Question: In win 7 x64, Titanium ide, I get this in the console:
'''
Titanium Command-Line Interface, CLI version 3.2.1, Titanium SDK version 3.2.0.GA
Copyright (c) 2012-2014, Appcelerator, Inc. All Rights Reserved.
Please report bugs to http://jira.appcelerator.org/
[INFO] : Deploy type: development
[INFO] : Building for target: emulator
[INFO] : Building for emulator: Galaxy Nexus
[INFO] : Targeting Android SDK: 19
[INFO] : Building for the following architectures: armeabi, armeabi-v7a, x86
[INFO] : Signing with keystore: D:\Android\Keystore (serefbilge)
[INFO] : Debugging disabled
[INFO] : Profiler disabled
[INFO] : Forcing rebuild: D:\Users\serafettin.bilge\Documents\Titanium_Studio_Workspace\hello2_mobile\build\android\build-manifest.json does not exist
[INFO] : Launching emulator: Galaxy Nexus
[INFO] : Running: C:\android-sdk-win\tools\emulator.exe "-avd" "Galaxy Nexus" "-port" "5554" "-no-boot-anim" "-partition-size" "128" "-sdcard" "C:\android-sdk-win\.android\avd\nexus_1.avd\sdcard.img"
[ERROR] Application Installer abnormal process termination. Process exit value was 1
'''
After getting this error, I tried to run the command as below, then I get the error "PANIC: Could not open: Galaxy Nexus" as seen below. Any advice to solve this problem?
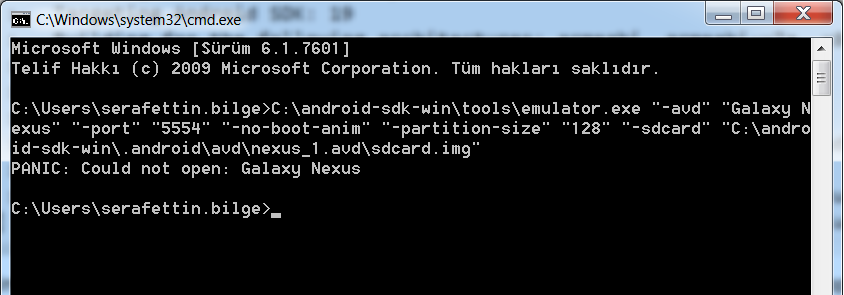
Answer: After lots of digging (I was getting the problem under linux), it appears to have been a problem with the latest android tools, and appears to have been fixed in 3.2.3 of the Titanium SDK. The other solution (which I haven't tried) was to downgrade android tools. Relevant bug reports/links:
- <URL>
To install the newly downloaded SDK, go through Help->Install Titanium SDK->Install from URL, and choose the folder that you downloaded the SDK to.
For running the AVD from the command-line (and to appear as an AVD in Titanium), I had to open the android tools AVD manager (there were no actual AVDs created, only device definitions on the right hand side). I created a device based on a definition, gave it a name etc, then substituted that name into the command line, and it ran fine. However, there was no place to choose that newly-created AVD in the Run Configurations section in Titanium, but it seems this SDK fixes that, and I could see the newly created AVD, and build/run the project against it.
Some other useful things (that may not be necessary now that there seems to be an official fix, but might be useful if you need to use another SDK) were:
- <URL>
Hope it helps!